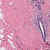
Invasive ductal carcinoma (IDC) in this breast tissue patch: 1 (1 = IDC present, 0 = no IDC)